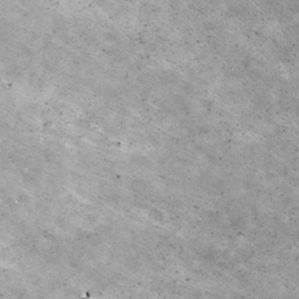
Label: non_frost